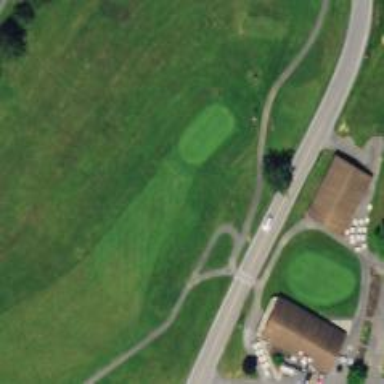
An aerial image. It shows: Path for both road and golf.